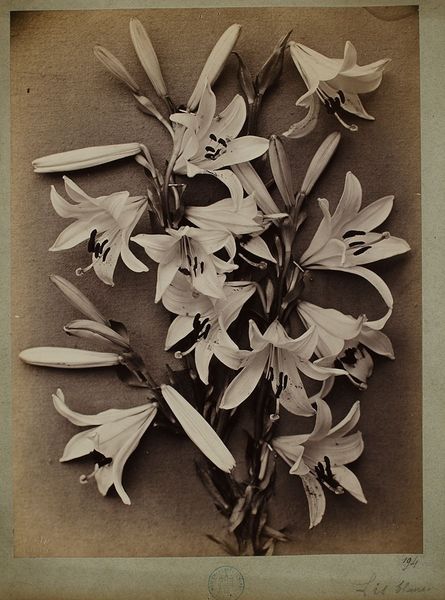
Titel: 194. Lis blanc
Künstler: Constant Alexandre Famin
Standort: Hamburg
Institution: Museum für Kunst und Gewerbe Hamburg
Schlagwörter: blume, stillleben, foto, fotografie, photographie, blumenstillleben, lilie, photo, karton, albumin, lichtbild, naturfotografie, sachfotografie, bildwerke, angewandte und bildende kunst, hessische systematik, tierfotografie, naturphotographie, tierphotographie, schwarzweißpositivverfahren, silbersalzverfahren, schwarzweißfotografie, objektstudien, sachphotographie, albuminpapier, früchtestillleben, blumenstück